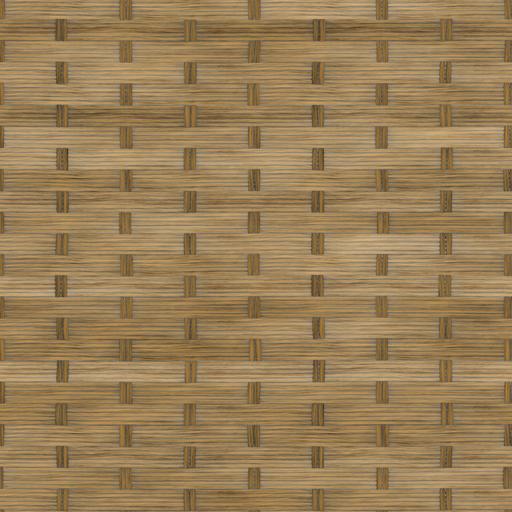
Tags: brown light wicker